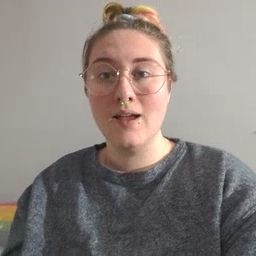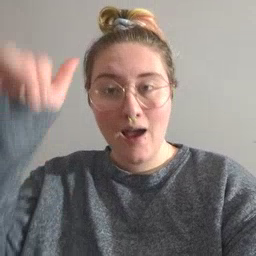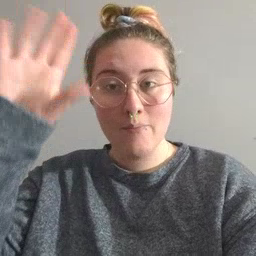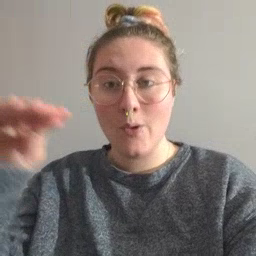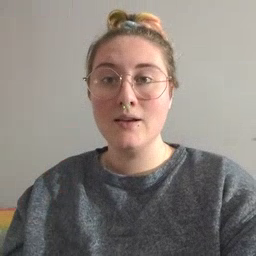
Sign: cowboy